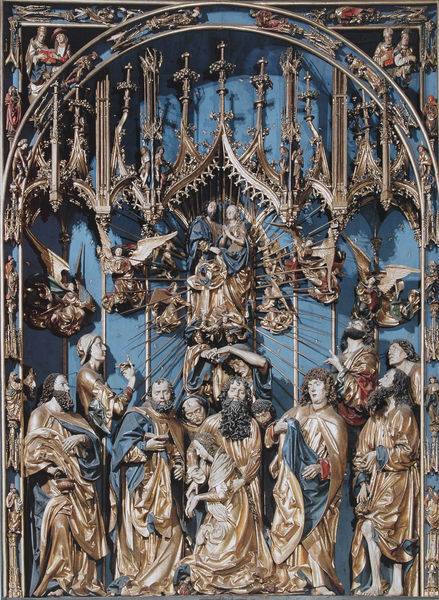
Titel: Hochaltar, Mittelschrein
Künstler: Veit Stoß
Standort: Krakau
Institution: Pfarrkirche Maria Himmelfahrt
Schlagwörter: blau, flügel, gott, himmel, mann, umhang, wolken, menschen, blumen, frau, grau, hintergrund, holz, männer, schmuck, schwarz, säulen, dach, rot, tuch, wolke, bart, bärte, barock, bibel, falten, johannes, rahmen, taube, gesten, kirche, sonne, gewand, gold, mantel, gewänder, kind, paar, spitzen, gotik, locken, rokoko, rund, engel, skulptur, relief, bogen, figuren, rundbogen, thron, spitz, floral, ornamente, metall, plastik, bemalt, bögen, lichtstrahl, stangen, vergoldet, religion, türme, strahlen, schweben, mäntel, gestik, beten, kranz, wimpel, zwickel, altar, schnitzerei, heiligenschein, skulpturen, nimbus, gotisch, christus, jesus, jesus christus, mittelalter, krönung, baldachin, geistliche, stoß, heilige, gefasst, jünger, heilig, maria, madonna, petrus, fassung, schrein, christentum, schnitzen, schnitzwerk, himmelfahrt, joseph, marientod, masswerk, tympanon, kriche, fialen, wimperg, wimperge, köln, spätgotik, gesprenge, marienkrönung, retabel, schnitzaltar, apostel, heiliger geist, strahlenkranz, gottvater, christuskind, empfängnis, gespränge, kirchenväter, veit stoss, krakau, leinberger, hauptaltar, ikonografie, marienkirche, simon, hielige, holu, mandola, engeö, heilsgeschichte, lobgesang, asambrüder, stnagen, bartolomäus, 12, flükel, phiolen, #gold, lhimme